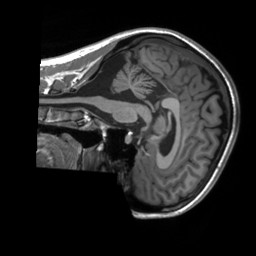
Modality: T1w
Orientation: sagittal
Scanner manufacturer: siemens
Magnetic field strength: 3 T
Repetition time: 2.3 s
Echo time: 0.00207 s